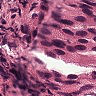
Metastatic tissue present: yes